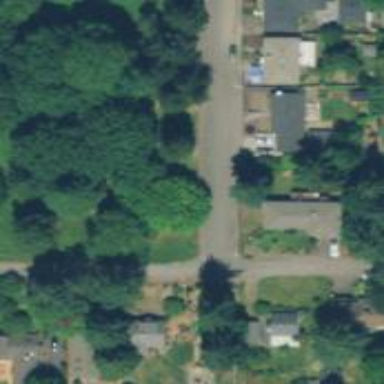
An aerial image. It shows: Residential road with sidewalk on the left side.